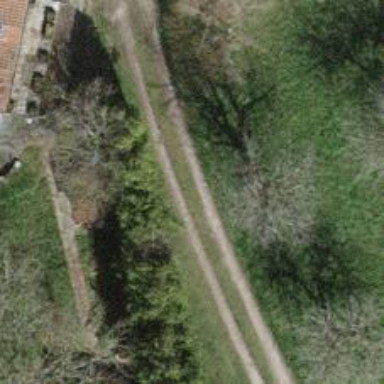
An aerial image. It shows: Unpaved road in residential area.